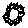
Label: sun